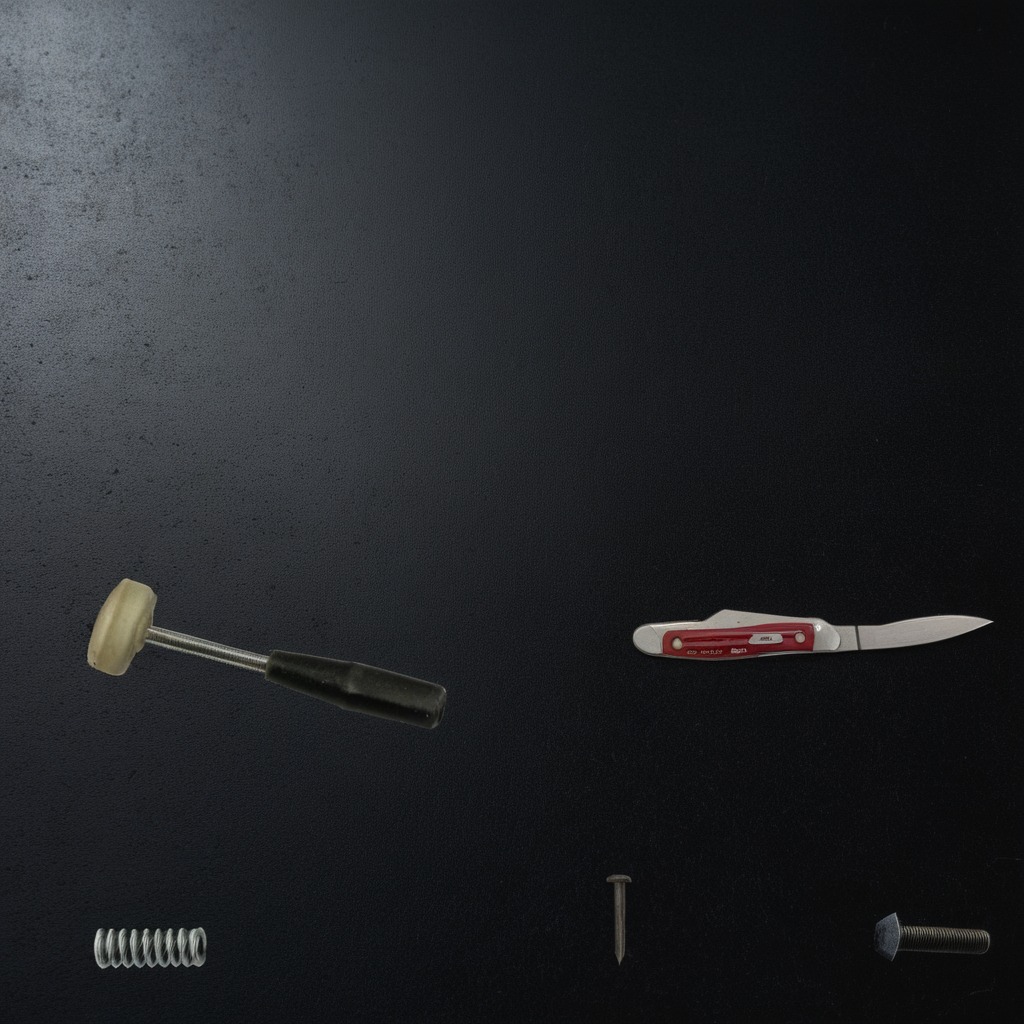
A utility knife, a metal machine screw, an iron nail, a hammer, and a coiled metal spring are lying on the granite tabletop.